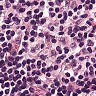
Metastatic tissue present: no